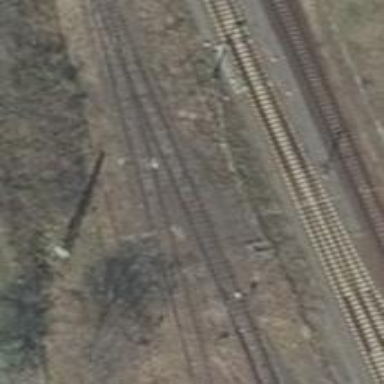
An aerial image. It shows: Disused railway.